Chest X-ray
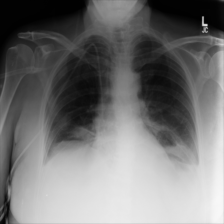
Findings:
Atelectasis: positive
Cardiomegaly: negative
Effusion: negative
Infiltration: negative
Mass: negative
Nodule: negative
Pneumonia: negative
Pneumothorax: negative
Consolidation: positive
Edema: negative
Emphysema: negative
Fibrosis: negative
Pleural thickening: negative
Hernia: negative